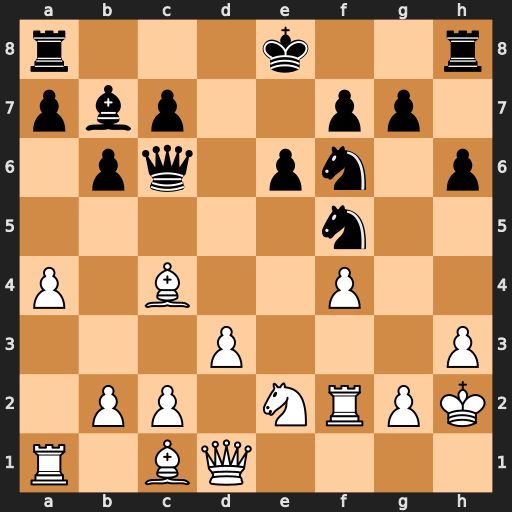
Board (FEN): r3k2r/pbp2pp1/1pq1pn1p/5n2/P1B2P2/3P3P/1PP1NRPK/R1BQ4
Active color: w
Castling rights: kq
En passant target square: -
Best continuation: Bb5 Qxb5 axb5